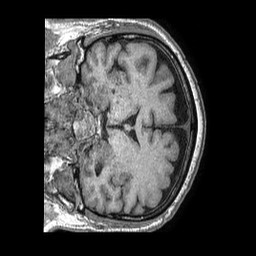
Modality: T1w
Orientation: coronal
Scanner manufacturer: philips
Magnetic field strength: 1.5 T
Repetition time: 0.007518 s
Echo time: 0.00342 s